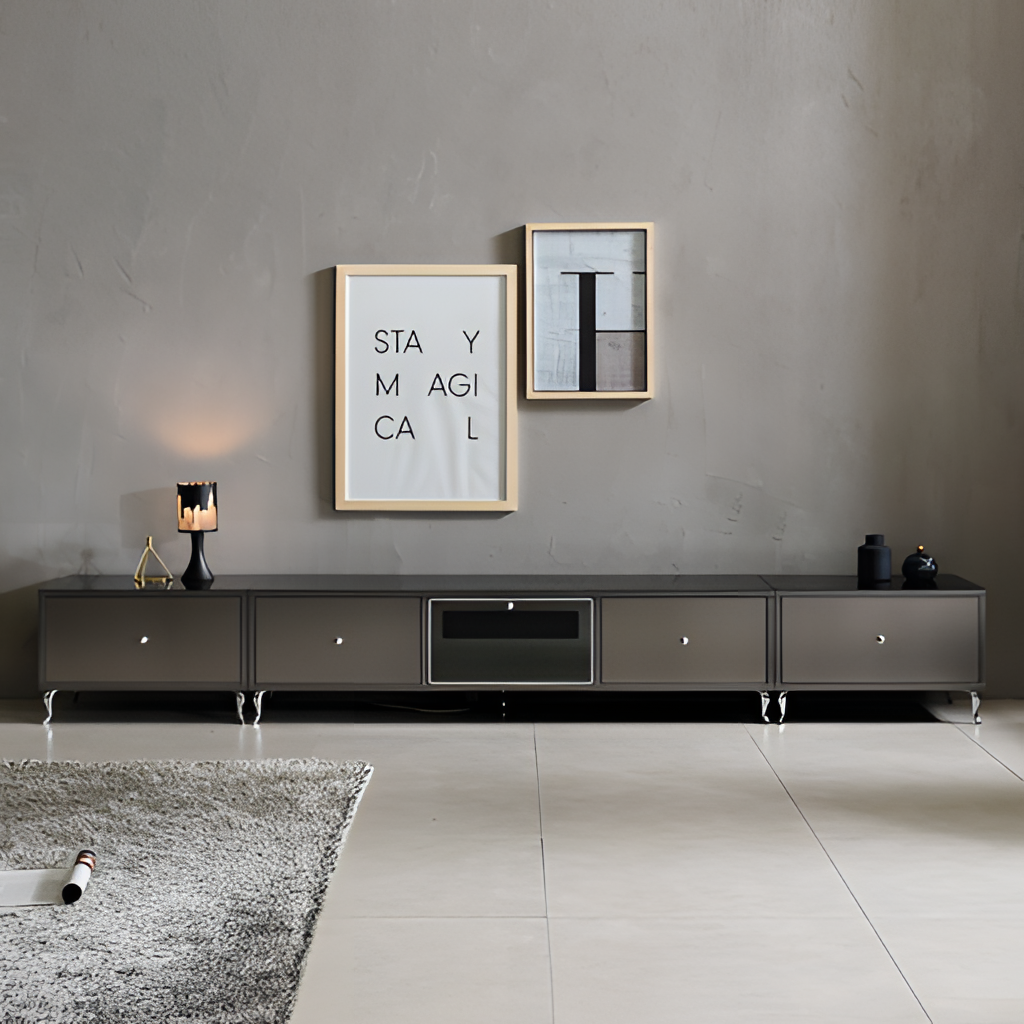
living room, metal media console, modern, beige tile flooring, with large square pattern, plaster wallpaper, with solid pattern